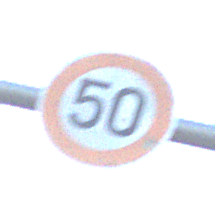
Verkehrszeichen: Geschwindigkeit50
Umgebung: Outdoor, Nature
Tageszeit: SunriseSunset
Wetter: Clear
Licht: Natural
Jahreszeit: NotSpecified
Kontrast: LowContrast